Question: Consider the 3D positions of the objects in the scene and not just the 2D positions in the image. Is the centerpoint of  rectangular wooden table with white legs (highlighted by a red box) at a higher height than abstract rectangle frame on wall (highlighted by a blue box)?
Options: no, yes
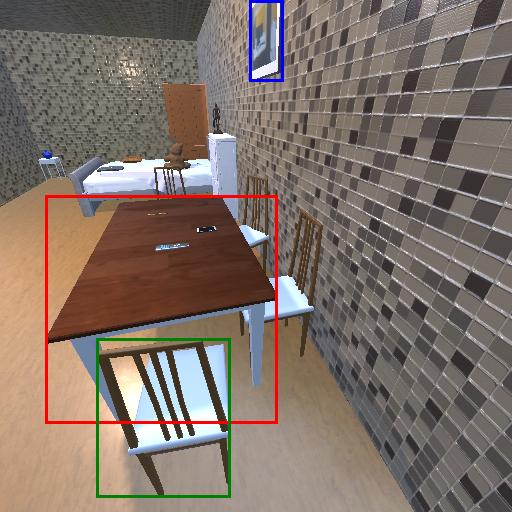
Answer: no